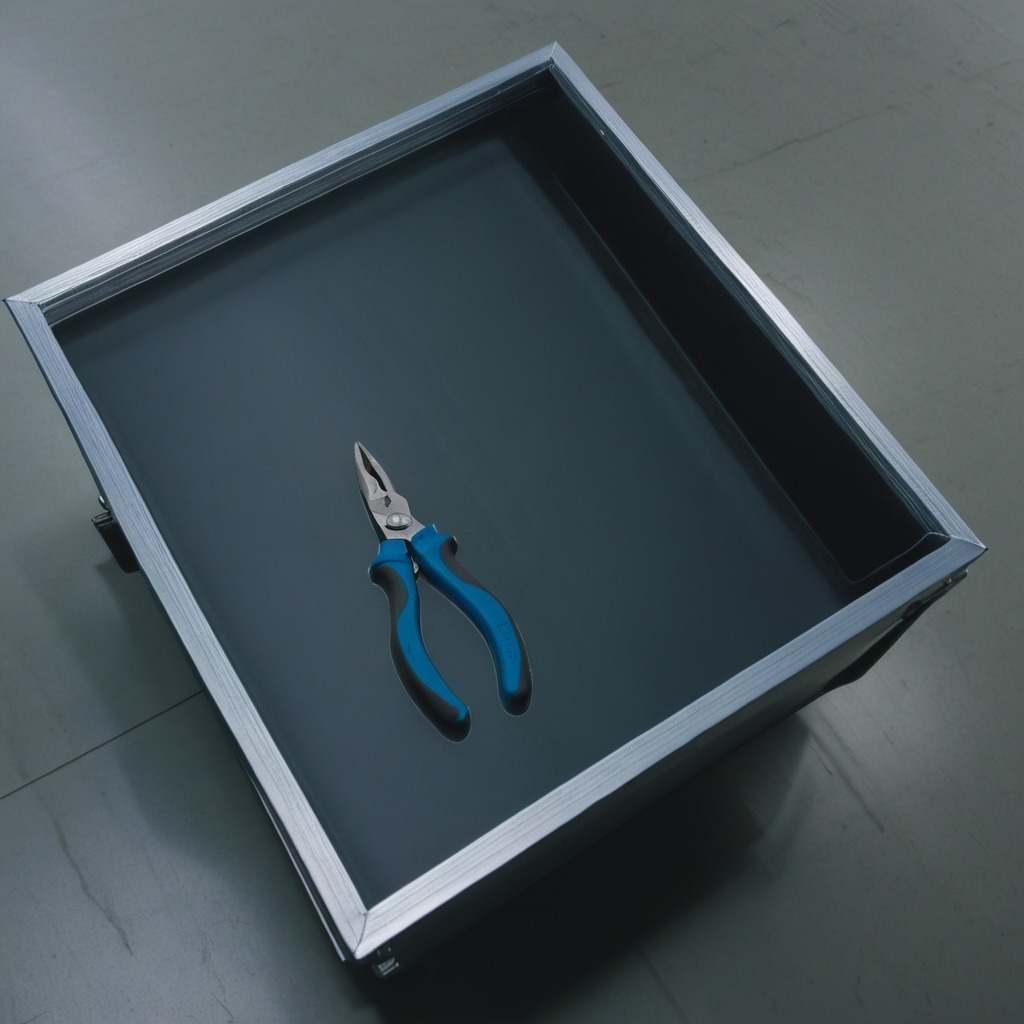
A plier is lying on the toolbox surface in an airplane hangar workshop.